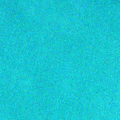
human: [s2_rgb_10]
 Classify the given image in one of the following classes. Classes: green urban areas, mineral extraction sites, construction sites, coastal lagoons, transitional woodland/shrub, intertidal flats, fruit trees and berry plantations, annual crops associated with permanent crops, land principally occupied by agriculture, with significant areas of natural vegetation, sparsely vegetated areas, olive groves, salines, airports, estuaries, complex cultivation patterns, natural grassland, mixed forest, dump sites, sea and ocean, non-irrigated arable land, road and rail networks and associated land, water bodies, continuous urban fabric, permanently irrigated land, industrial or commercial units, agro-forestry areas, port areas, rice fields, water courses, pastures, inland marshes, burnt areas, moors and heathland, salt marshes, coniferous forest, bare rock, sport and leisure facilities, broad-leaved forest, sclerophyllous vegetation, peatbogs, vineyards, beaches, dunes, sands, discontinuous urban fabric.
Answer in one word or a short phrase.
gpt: sea and ocean